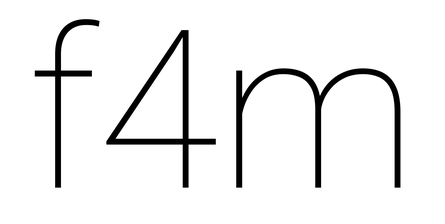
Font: Roboto_Thin